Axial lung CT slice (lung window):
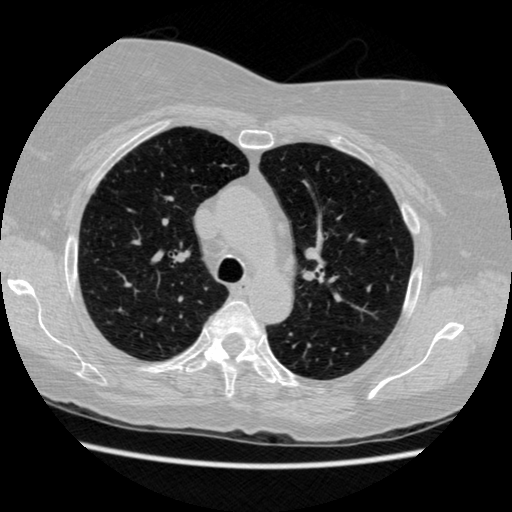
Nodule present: no